Question: I'm making a program that is supposed to have a principal (see <URL> where the user is supposed to write and a console, where the program is supposed to return the errors messages. So the console should be a little smaller than the text editor.
I also have a toolbar on the top of the window for the user to access the tools of my program and for editing the text.
To do that, I created a global box, where I put the tool bar, the textview and the console (which is also a textview object) using the 'pack_start' attribute ('self.global_box.pack_start(self.console))')
The toolbar is correctly placed (I put a button so it can have a length, and it works), but the rest of the space is taken by the console and the textview, whereas I would like the console to take only a little space of my window.
How can I obligate my console to take only, for example, 20 pixels of my window? or to set a percentage of my window only for the textview?

EDIT:
The question is similar but its the solution didn't work for me.
Here is the code:
'''
class Window(Gtk.Window):
def __init__(self):
Gtk.Window.__init__(self,title='Text editor')
self.maximize()
self.global_box = Gtk.Box(orientation=Gtk.Orientation.VERTICAL)
self.add(self.global_box)
self.create_textview()
self.create_console()
def create_textview(self):
self.scrolled_window = Gtk.ScrolledWindow()
self.scrolled_window.set_hexpand(True)
self.scrolled_window.set_vexpand(True)
self.global_box.pack_start(self.scrolled_window, True, True, 0)
self.textview = Gtk.TextView()
self.textbuffer = self.textview.get_buffer()
self.scrolled_window.add(self.textview)
self.tag_found = self.textbuffer.create_tag('found',background='yellow')
def create_console(self):
self.console_scrolled_window = Gtk.ScrolledWindow()
self.console_scrolled_window.set_hexpand(True)
self.console_scrolled_window.set_vexpand(True)
self.global_box.pack_start(self.console_scrolled_window, False, False, 0)
# ^ HERE the first one is expand argument, second one is irrelevant (the fill one)
self.console = Gtk.TextView()
self.console_scrolled_window.add(self.console)
self.console.set_editable(False)
'''
The problem is on the line where there is the comment HERE.
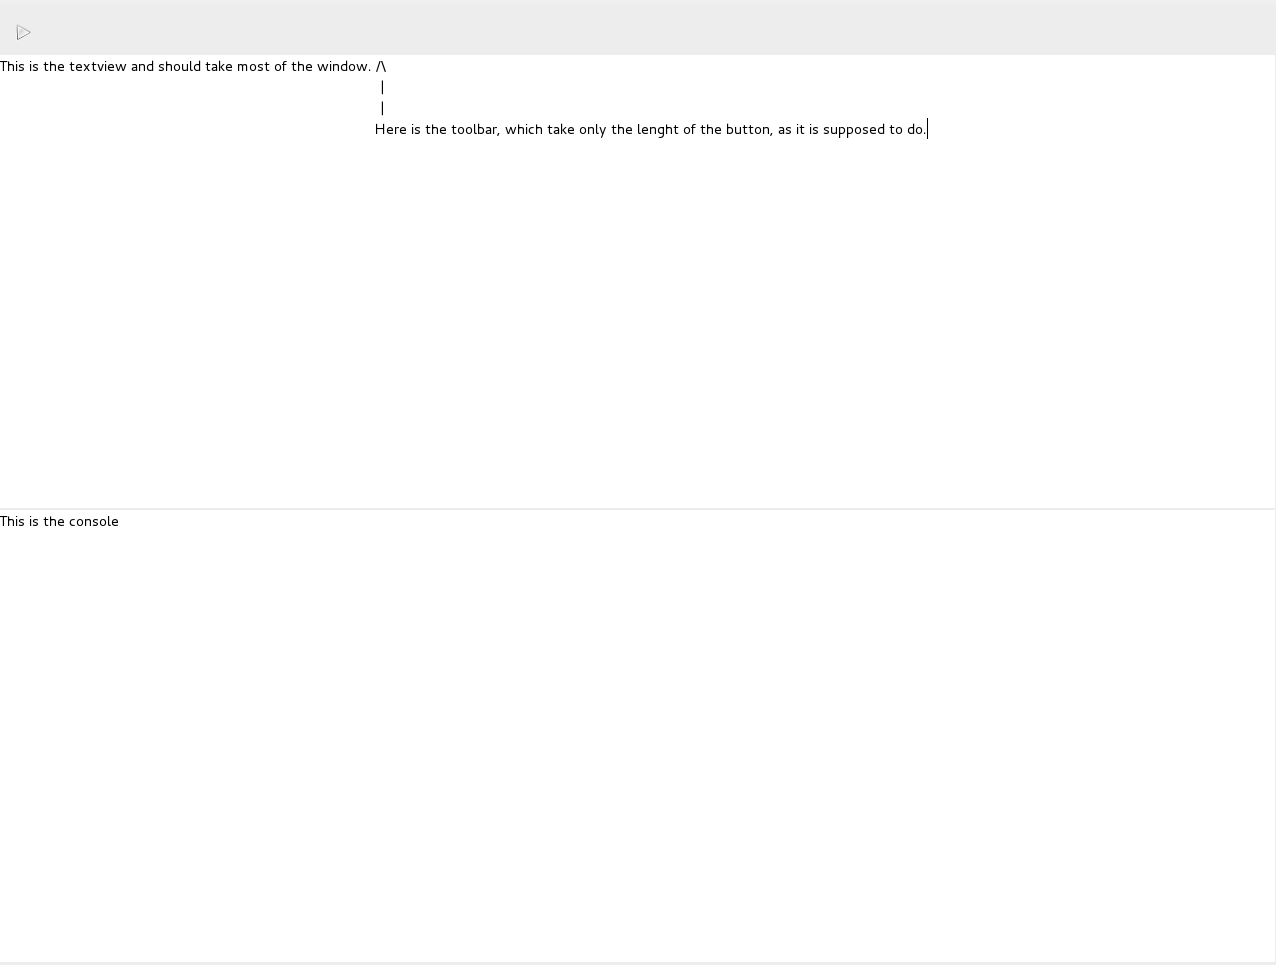
Answer: You are setting 'set_hexpand' and 'set_vexpand' to 'True', which means they will expand. Remove those, and it will work properly.